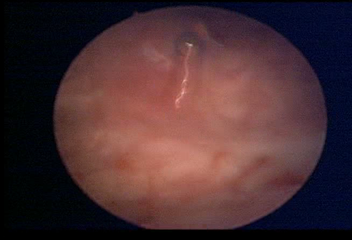
Modality: WLC
Class: Normal mucosa
Bladder cancer association: No